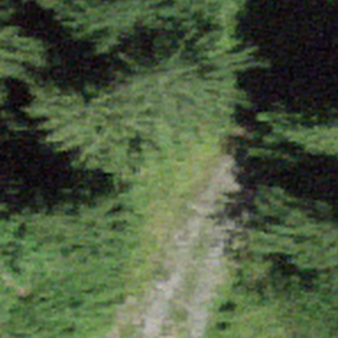
Label: other